Interaction volume radius: 10 \u00c5
Interaction volume height: 25 \u00c5
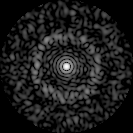
Disorder parameter: 0.8477